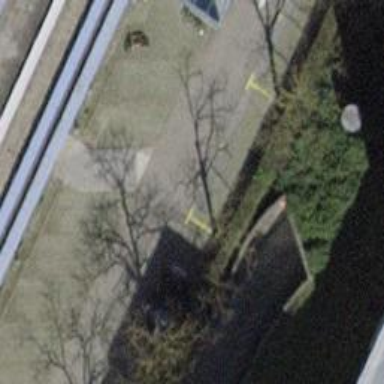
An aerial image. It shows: Parking entrance.